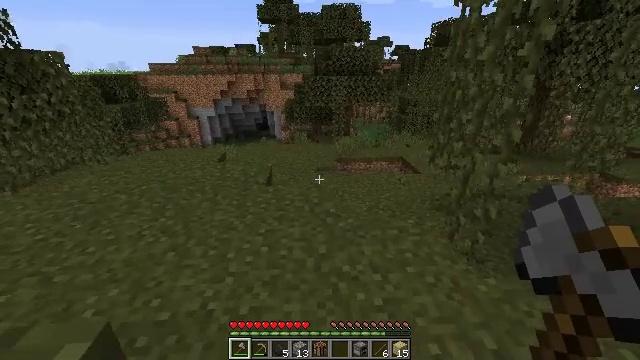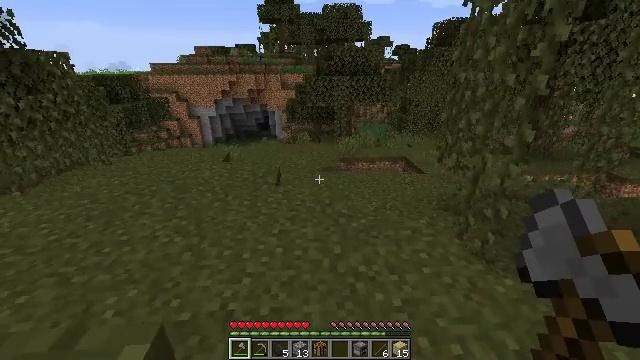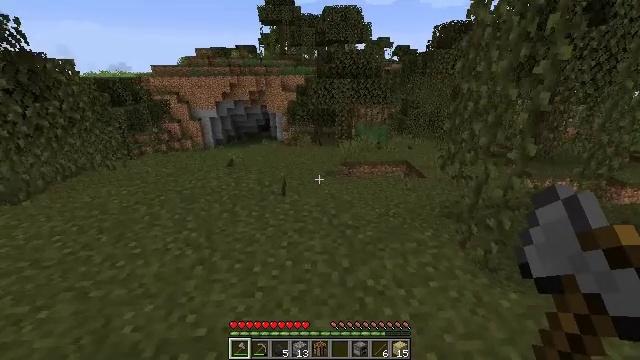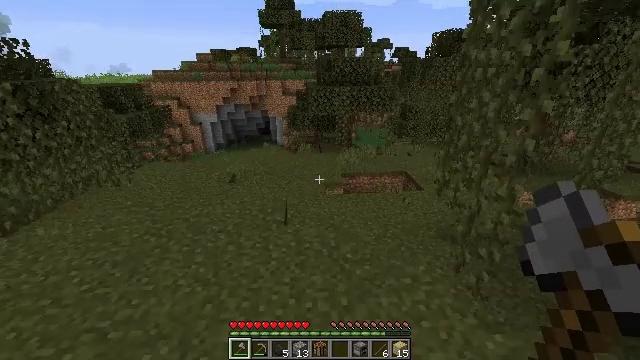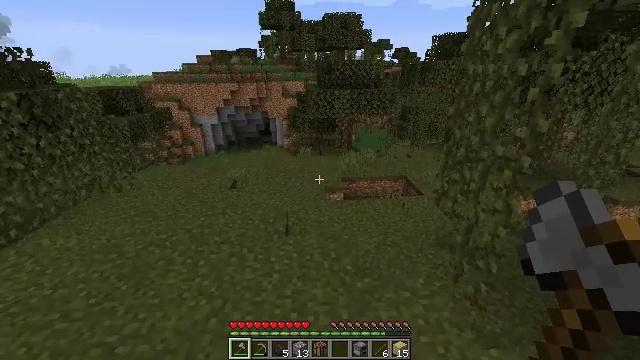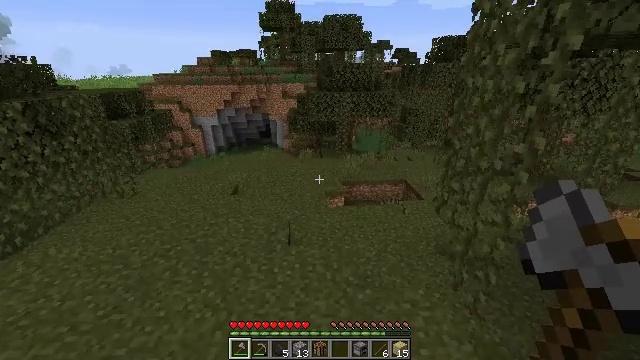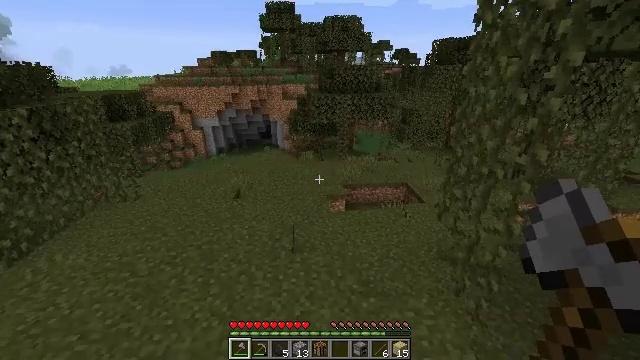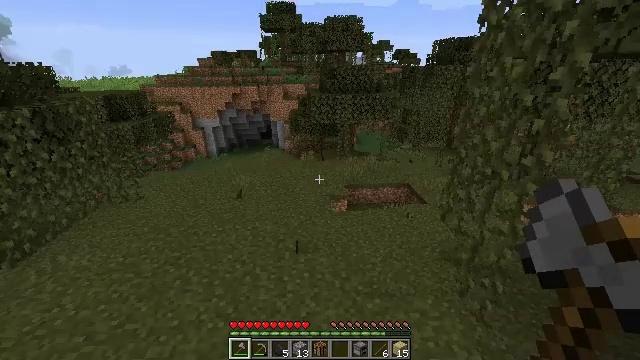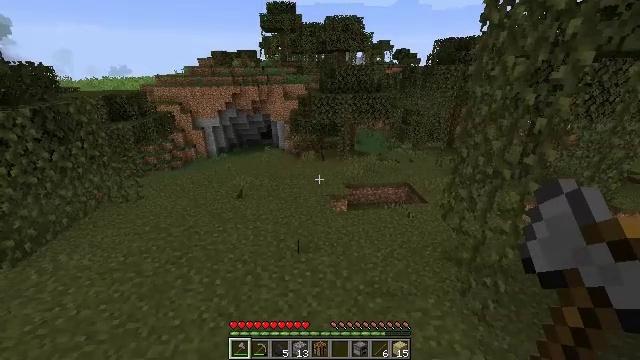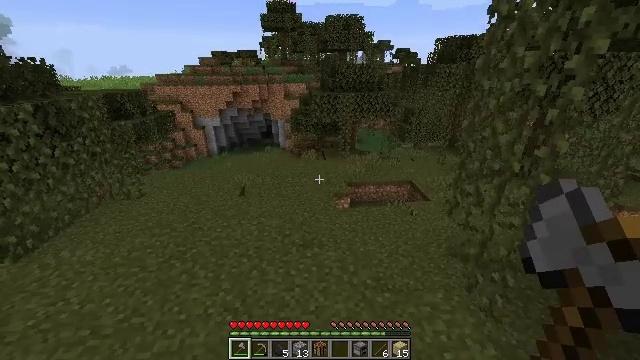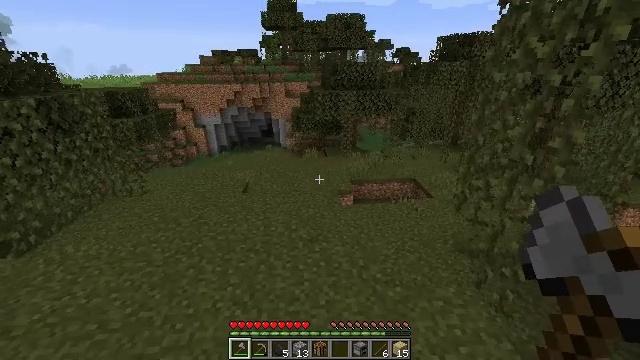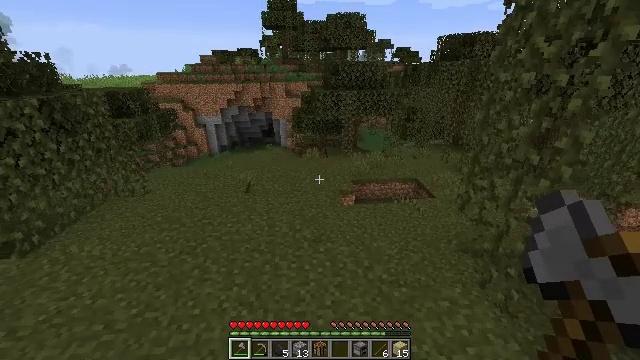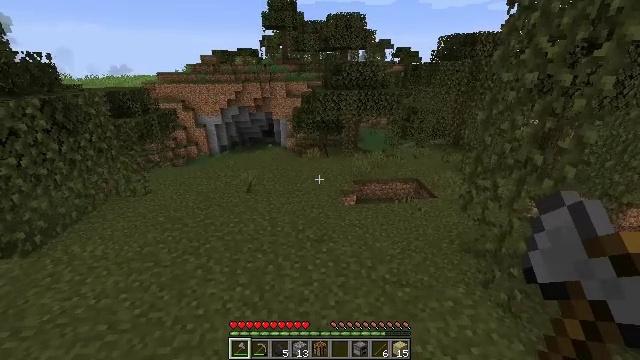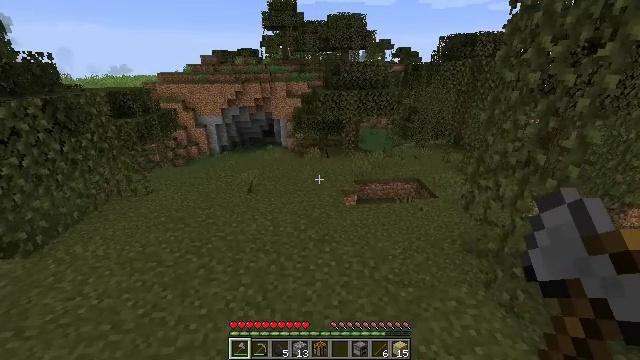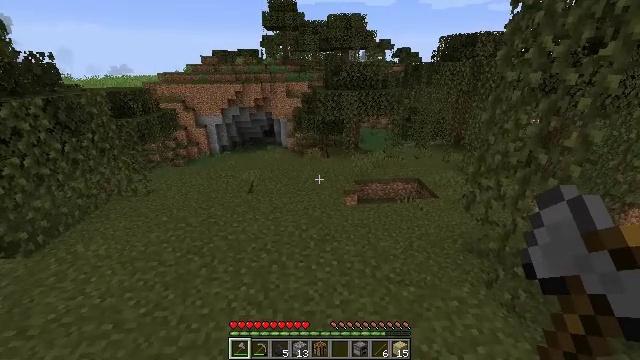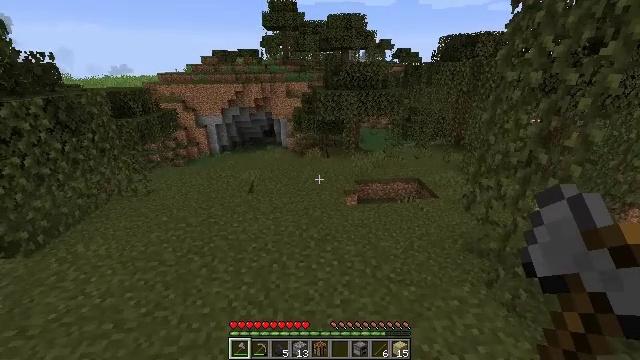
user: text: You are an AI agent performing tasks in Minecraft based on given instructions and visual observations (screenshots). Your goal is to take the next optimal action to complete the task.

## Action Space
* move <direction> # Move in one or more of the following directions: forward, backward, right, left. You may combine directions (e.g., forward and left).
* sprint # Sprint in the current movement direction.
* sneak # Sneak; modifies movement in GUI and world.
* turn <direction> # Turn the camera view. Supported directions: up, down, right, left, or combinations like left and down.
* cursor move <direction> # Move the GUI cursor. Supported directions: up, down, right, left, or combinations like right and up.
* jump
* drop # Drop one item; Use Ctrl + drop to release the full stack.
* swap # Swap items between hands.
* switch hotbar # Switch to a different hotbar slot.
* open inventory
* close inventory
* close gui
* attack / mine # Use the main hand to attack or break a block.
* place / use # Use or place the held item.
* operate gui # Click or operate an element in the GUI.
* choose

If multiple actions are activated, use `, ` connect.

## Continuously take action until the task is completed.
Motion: motion action
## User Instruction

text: Collect blue orchid by hitting it.
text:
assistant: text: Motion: move left
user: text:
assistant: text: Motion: move left, jump
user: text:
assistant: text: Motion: move left, jump
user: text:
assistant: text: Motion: move left, jump
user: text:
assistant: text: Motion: move left, jump
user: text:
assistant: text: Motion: move left, jump
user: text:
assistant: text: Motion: move left
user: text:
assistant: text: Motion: move left
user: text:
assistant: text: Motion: move left
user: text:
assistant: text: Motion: no_op
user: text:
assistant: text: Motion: no_op
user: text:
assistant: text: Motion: no_op
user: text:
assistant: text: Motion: no_op
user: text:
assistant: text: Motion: no_op
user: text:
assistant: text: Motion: no_op
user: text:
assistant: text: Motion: no_op
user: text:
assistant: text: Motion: no_op
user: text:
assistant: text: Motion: no_op
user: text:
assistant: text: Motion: no_op
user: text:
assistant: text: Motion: no_op
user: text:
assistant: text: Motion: no_op
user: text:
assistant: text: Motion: no_op
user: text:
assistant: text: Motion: turn right
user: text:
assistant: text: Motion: no_op
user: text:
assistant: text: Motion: no_op
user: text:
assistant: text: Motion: no_op
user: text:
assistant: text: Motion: no_op
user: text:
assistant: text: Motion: move right, turn right
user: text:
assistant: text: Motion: move right, turn right and down
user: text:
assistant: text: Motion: move right, turn right and down